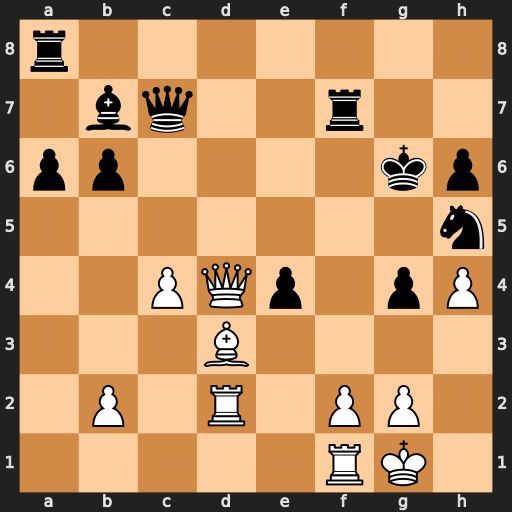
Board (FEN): r7/1bq2r2/pp4kp/7n/2PQp1pP/3B4/1P1R1PP1/5RK1
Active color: w
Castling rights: -
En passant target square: -
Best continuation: Bxe4+ Bxe4 Qxe4+